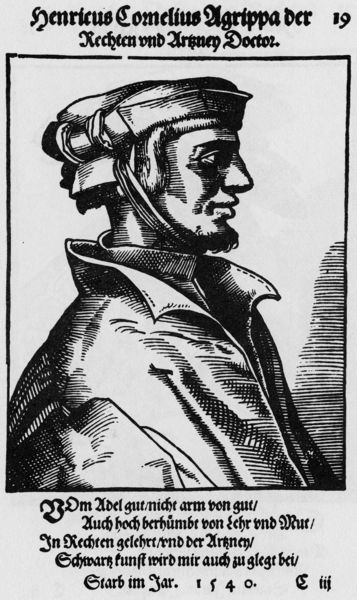
Titel: Bildnis des Agrippa von Nettesheim
Künstler: Tobias Stimmer
Institution: (Seriendruck)
Schlagwörter: dunkel, mann, schatten, umhang, weiß, hell, hut, mund, nase, ohr, profil, schwarz, skizze, stirn, zeichnung, blick, tuch, haube, bart, hemd, jacke, kappe, mütze, augen, band, bibel, falten, gesicht, kragen, rahmen, bildnis, portrait, porträt, auge, haare, mantel, adel, blatt, kinn, rechts, renaissance, lächeln, holzschnitt, schrift, seitlich, grafik, graphik, rand, seitenansicht, kinnbart, krempe, striche, buch, druck, druckgraphik, schnitt, schwarz-weiß, druckgrafik, schraffur, stich, titel, seite, text, überschrift, herzog, hot, bänder, kupferstich, sütterlin, beschriftet, heinrich, bildstock, totenbild, cornelius, seriendruck, matel, agrippa, kinnband, henricus, starb, sterbebild, orifil, henricus cornelius agrippa, jar, m, 19, 1540, nekrolog, kkragen, 140, mittelalter gotisch, sterbentafel